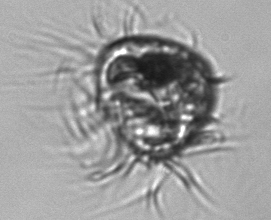
Label: Leegaardiella_ovalis